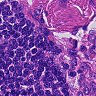
Metastatic tissue present: no